Interaction volume radius: 5 \u00c5
Interaction volume height: 15 \u00c5
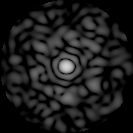
Disorder parameter: 0.8098